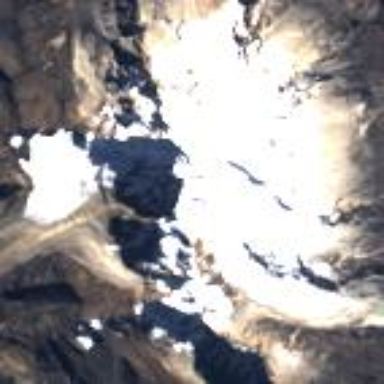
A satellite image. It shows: Stunning view of glacier.